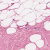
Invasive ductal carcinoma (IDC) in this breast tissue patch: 0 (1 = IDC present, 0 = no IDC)